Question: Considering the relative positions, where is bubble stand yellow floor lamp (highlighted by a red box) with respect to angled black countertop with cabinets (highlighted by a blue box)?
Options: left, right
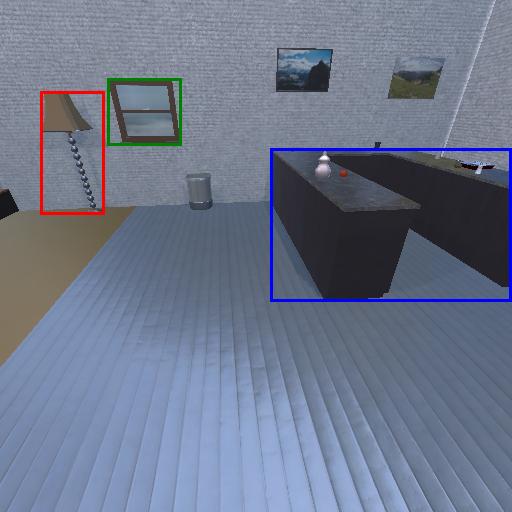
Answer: left